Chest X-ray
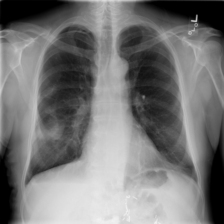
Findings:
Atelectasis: negative
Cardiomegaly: negative
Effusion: negative
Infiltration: negative
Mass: positive
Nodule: negative
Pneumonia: negative
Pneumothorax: positive
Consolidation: negative
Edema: negative
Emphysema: negative
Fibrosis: negative
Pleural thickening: negative
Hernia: negative